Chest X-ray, PA view. Patient: 72 years old, sex F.
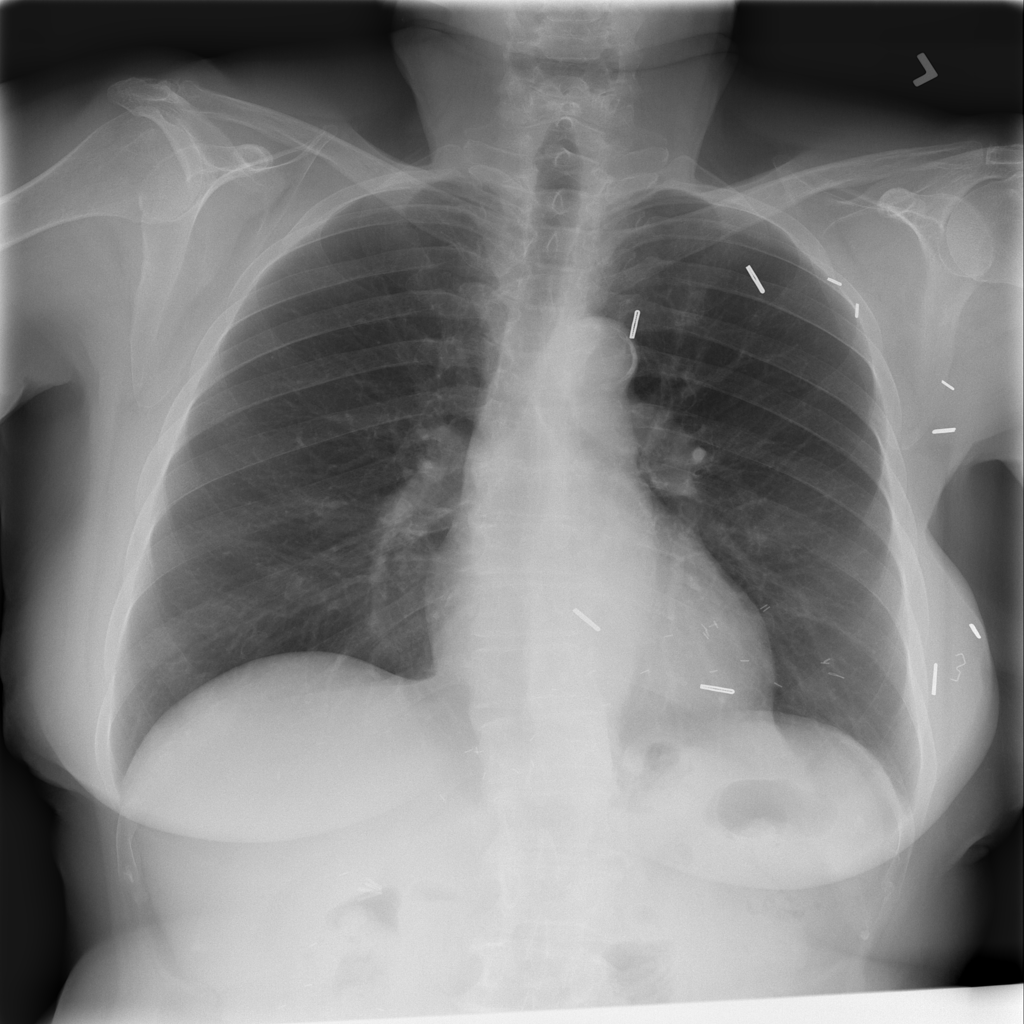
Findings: No Finding